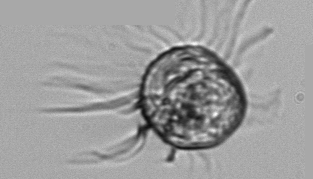
Label: Leegaardiella_ovalis